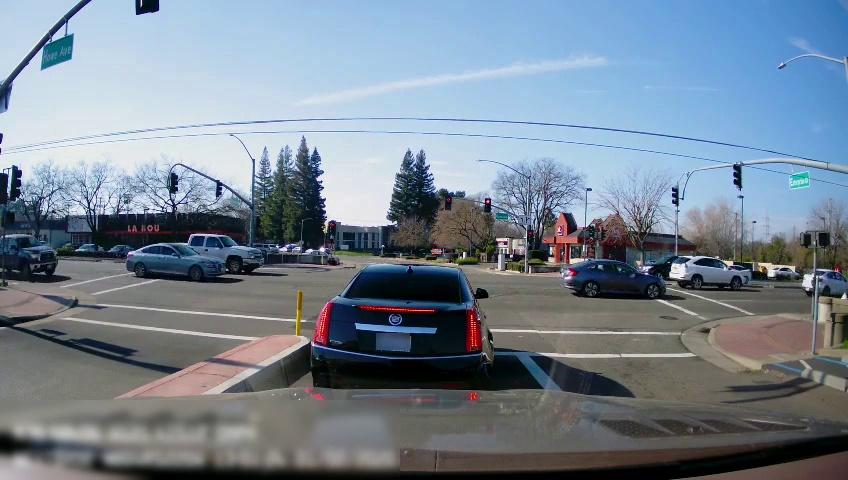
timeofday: Day
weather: Sunny
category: Drivable Space
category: Vehicles | SUV
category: Vehicles | Car
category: Vehicles | Car
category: Vehicles | Car
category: Vehicles | SUV
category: Vehicles | Car
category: Vehicles | Truck
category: Vehicles | Car
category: Vehicles | Truck
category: Vehicles | Car
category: Vehicles | Car
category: Lanes | Opposite Lane
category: Lanes | Current Lane
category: Traffic | Lights
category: Traffic | Signs
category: Traffic | Lights
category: Traffic | Lights
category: Traffic | Lights
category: Traffic | Lights
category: Traffic | Lights
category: Traffic | Lights
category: Traffic | Lights
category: Traffic | Lights
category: Traffic | Signs
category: Traffic | Lights
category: Traffic | Lights
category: Traffic | Lights
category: Traffic | Lights
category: Traffic | Lights
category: Traffic | Signs
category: Traffic | Lights
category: Traffic | Lights
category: Traffic | Lights